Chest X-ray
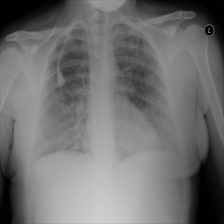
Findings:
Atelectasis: negative
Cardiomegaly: negative
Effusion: positive
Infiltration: negative
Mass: negative
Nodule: negative
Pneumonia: negative
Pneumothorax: negative
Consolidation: negative
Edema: positive
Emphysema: negative
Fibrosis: negative
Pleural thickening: negative
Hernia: negative